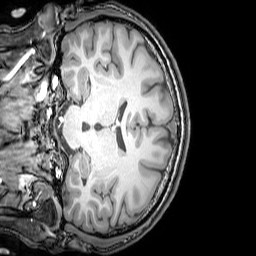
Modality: T1w
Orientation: coronal
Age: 24
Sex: male
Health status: healthy
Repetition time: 0.081 s
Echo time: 0.037 s